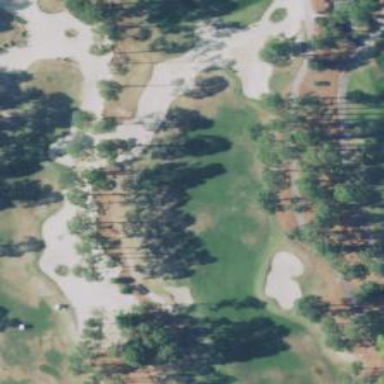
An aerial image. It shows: View of golf hole.